Question: Given the following url web service:
<URL>
How would i create the proxy classes for the service?
More information <URL>.
The hosting service above is implementing an OGC standard (CSW). The schemas for this standard are hosted <URL> to one of those WSDL into visual studio's "add reference/service" i get a list of web operations and will generate a reference. However, that will not work because it does not know about the true hosting provider. So i'm not quite sure what to do.
This is what it generated:

Following John Saunders's comment to check for erors, i got the following:
> Custom tool error: Failed to generate
code for the service reference
'ServiceReference1'. Please check
other error and warning messages for
details. D: emp\WebApplication2\WebApplication2\Service
References\ServiceReference1\Reference.svcmap 1 1 WebApplication2
So i checked the warnings and i saw a few warnings similar to this:
> Warning 1 Custom tool warning: Cannot
import wsdl:portType Detail: An
exception was thrown while running a
WSDL import extension:
System.ServiceModel.Description.XmlSerializerMessageContractImporter
Error: Schema with target namespace
'<URL>'
could not be found. XPath to Error
Source:
//wsdl:definitions<URL>']/wsdl:portType[@name='csw'] D: emp\WebApplication2\WebApplication2\Service
References\ServiceReference1\Reference.svcmap 1 1 WebApplication2
And these are the same types of warnings i've been getting when doing anything with with these schemas in .NET. Aren't schemas supposed to work with any language? Here are some example of my heart ache with .NET and these schemas:
<URL>
<URL>
<URL>
So i'm not sure whether to blame the schemas or .NET for not being able to deal with such large schemas.
Event though Marc and Basiclife both provided answers that would have normally worked on "normal" schemas, John is getting the answer because he helped me troubleshoot it when i did not think it was a troubleshooting issue, but rather something i was missing. I should have known with these schemas though i thought creating the client wouldn't be as much of a big deal.
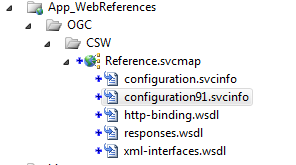
Answer: Use the actual WSDLs to generate the service reference. Then, when you open the proxy class, use the constructor overload that includes an 'EndpointAddress'. That will include the URL of the actual service.
The URL in the WSDL is only a hint.